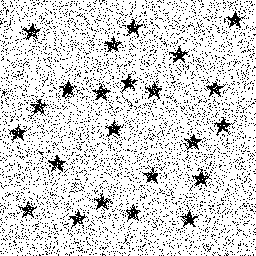
Squares: 0
Triangles: 0
Stars: 23
Total shapes: 23